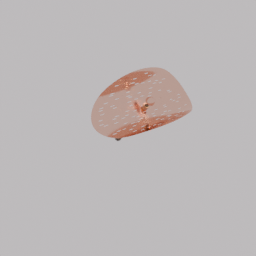
Label: lighting